Interaction volume radius: 5 \u00c5
Interaction volume height: 15 \u00c5
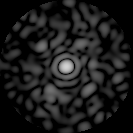
Disorder parameter: 0.8699